Interaction volume radius: 5 \u00c5
Interaction volume height: 35 \u00c5
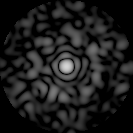
Disorder parameter: 0.8663